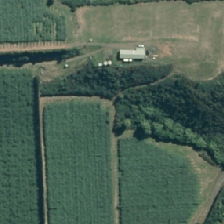
Land cover: low_producing_grassland